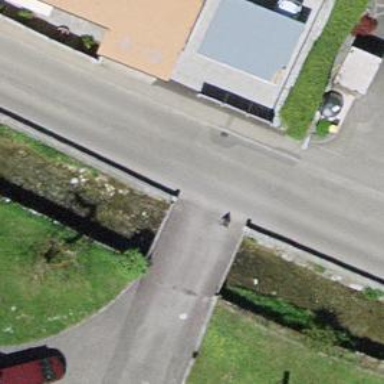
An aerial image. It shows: Residential road with bridge.